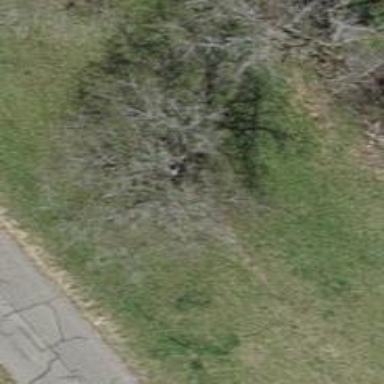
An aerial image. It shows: Urban area featuring tree as natural element.